Chest X-ray:
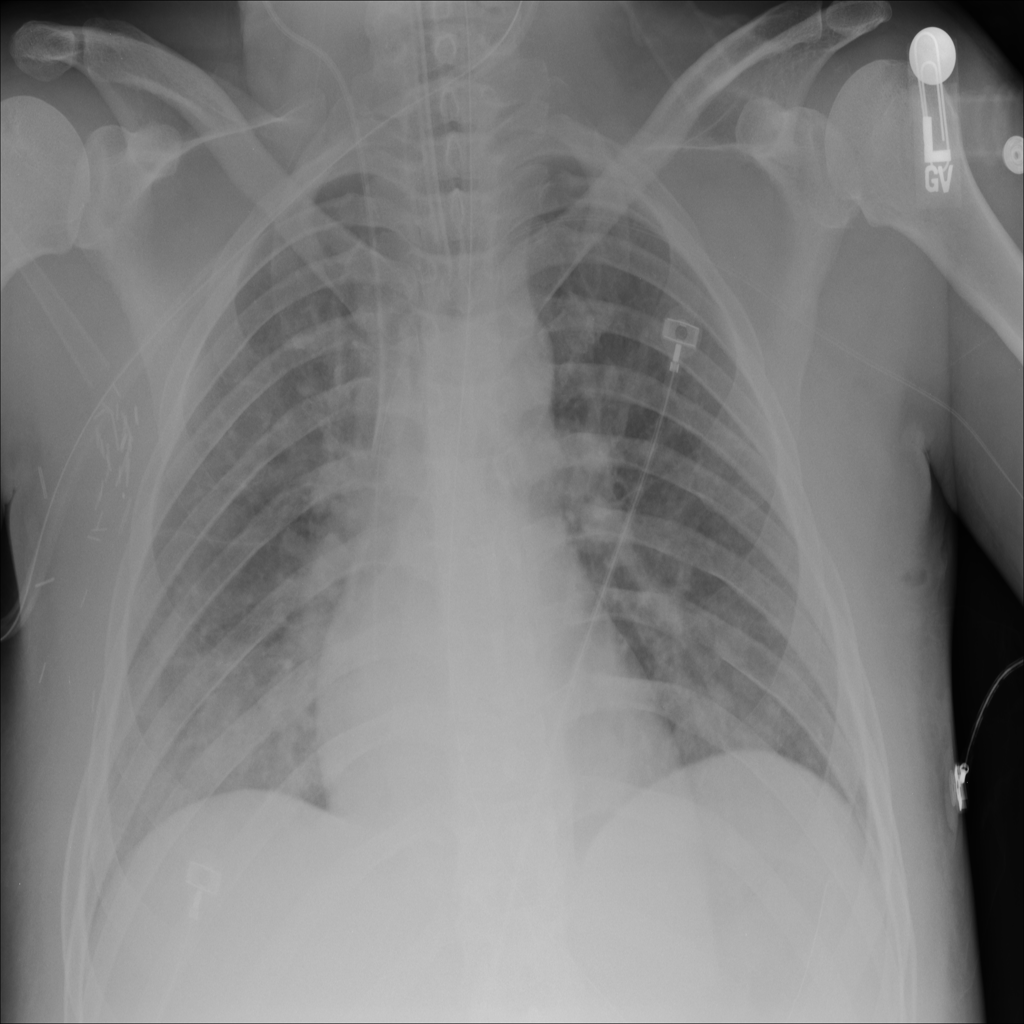
Findings: Consolidation, Effusion
No abnormal finding: no